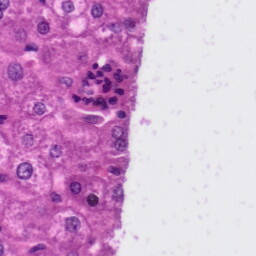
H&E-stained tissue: Liver